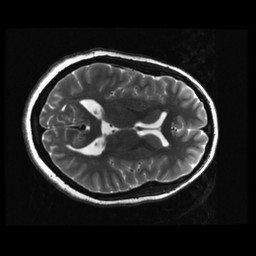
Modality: T2w
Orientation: axial
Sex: female
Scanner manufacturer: ge
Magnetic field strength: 3 T
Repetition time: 5 s
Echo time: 0.1012 s